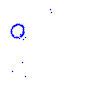
Particle: proton